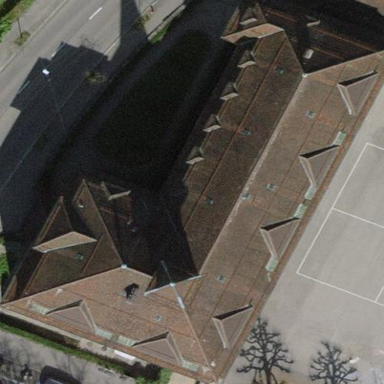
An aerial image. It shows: School building.